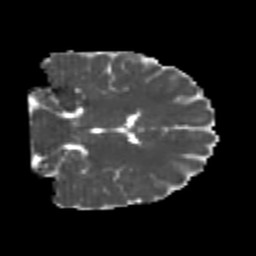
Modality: MD
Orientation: coronal
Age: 20
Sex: female
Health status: healthy
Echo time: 0.074 s